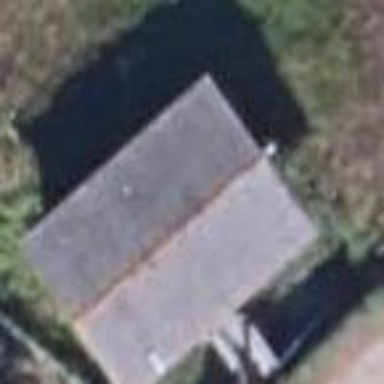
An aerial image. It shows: Simple house.